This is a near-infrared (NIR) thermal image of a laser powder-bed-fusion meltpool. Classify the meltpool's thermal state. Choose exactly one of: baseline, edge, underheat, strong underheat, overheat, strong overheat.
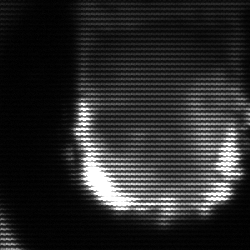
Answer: baseline